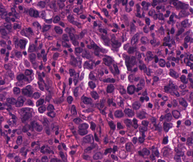
Tumor epithelial tissue: yes
Tumor-associated stroma tissue: no
Normal tissue: no